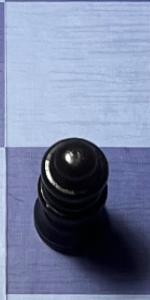
Label: Queen_Black